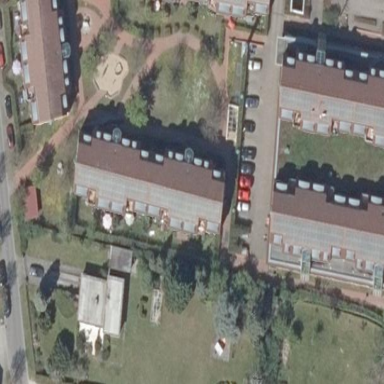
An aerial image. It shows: Apartments building with gambrel roof.